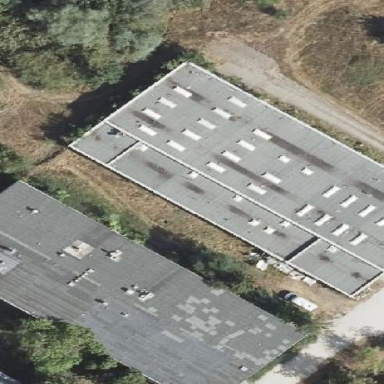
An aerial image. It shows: Industrial building with flat roof.